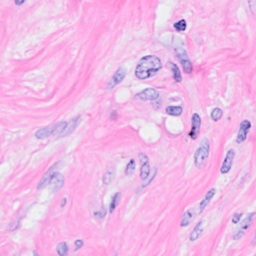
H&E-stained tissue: Breast